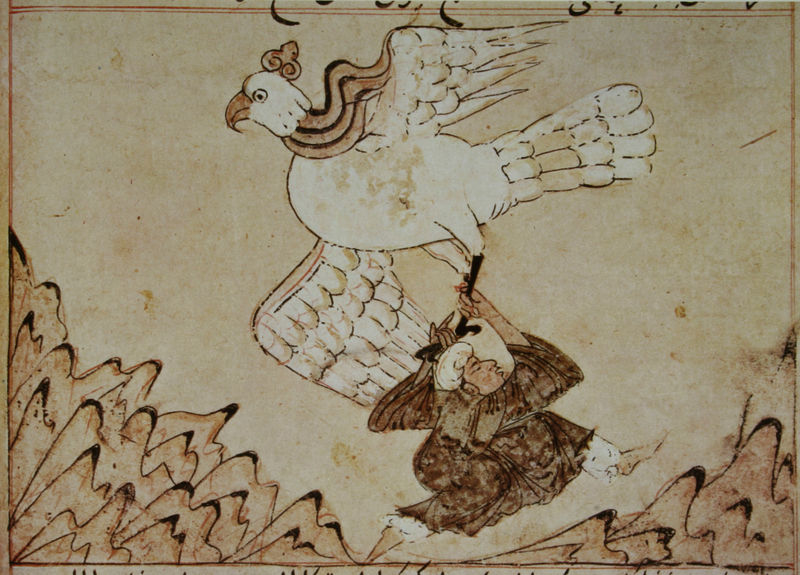
Titel: Die Schöpfungswunder von al-Qazwini: Die wunderbare Rettung des gestrandeten Wanderers
Standort: München
Institution: Bayerische Staatsbibliothek
Schlagwörter: adler, dunkel, falke, feder, felsen, flügel, fuß, himmel, kopf, mann, meer, vogel, wasser, weiß, gelb, ocker, braun, brust, frau, haar, hell, profil, schwarz, zeichnung, schal, beige, ornament, hose, falten, federn, gefieder, gesicht, halten, mensch, rahmen, salome, taube, tragen, hände, wind, land, auge, gewand, mantel, kind, spitzen, fliegen, schwanz, sprung, füße, japan, schrift, welle, wellen, papier, schnabel, transport, berge, gebirge, monochrom, rand, sepia, luft, sturm, wandmalerei, festhalten, bauch, striche, flucht, laviert, tusche, orient, orientalisch, flug, schweben, barfuß, asien, illustration, raub, asiatisch, koloriert, krallen, pinsel, tinte, chinesisch, china, arabisch, zeus, zunge, mittelalter, entführung, greifvogel, schwingen, kralle, männchen, stange, indien, turban, miniatur, arabien, islam, gewellt, retten, rettung, tuschezeichnung, gehöht, kaftan, islamische kunst, aladin, klammern, ganymed, lavur, berg japan china, großer vogel, errettung aus seenot, uflucht